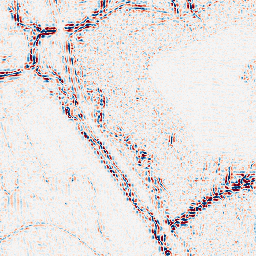
Category: wavelet
Decomposition family: wavelet_biorthogonal
Decomposition parameters: wavelet: bior4.4
level: 2
Upsampling method: quadratic
Upsampling parameters: scale: 2
Upsampling scale: 2